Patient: sex M, age 65
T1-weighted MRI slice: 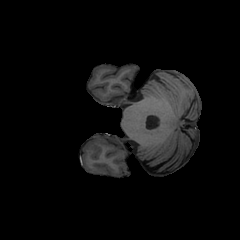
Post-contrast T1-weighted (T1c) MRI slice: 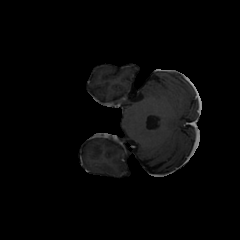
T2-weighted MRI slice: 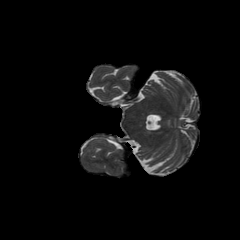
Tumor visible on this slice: no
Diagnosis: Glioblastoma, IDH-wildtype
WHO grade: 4